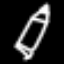
Label: pencil